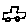
Label: car